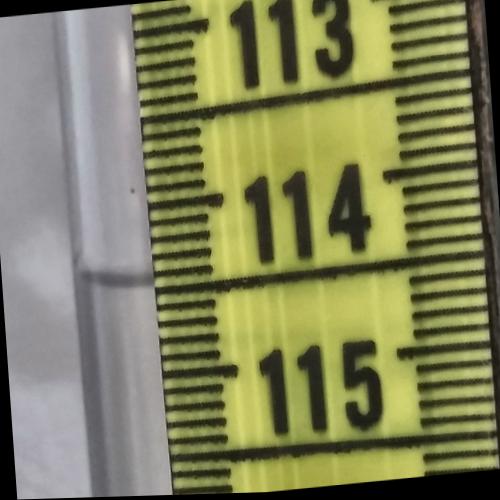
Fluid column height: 114.5 cm